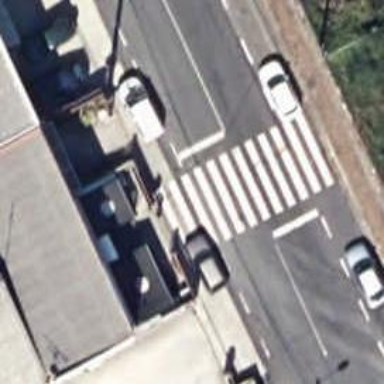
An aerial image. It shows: Zebra crossing on the road.